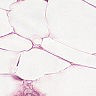
Metastatic tissue present: yes